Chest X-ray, PA view. Patient: 16 years old, sex F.
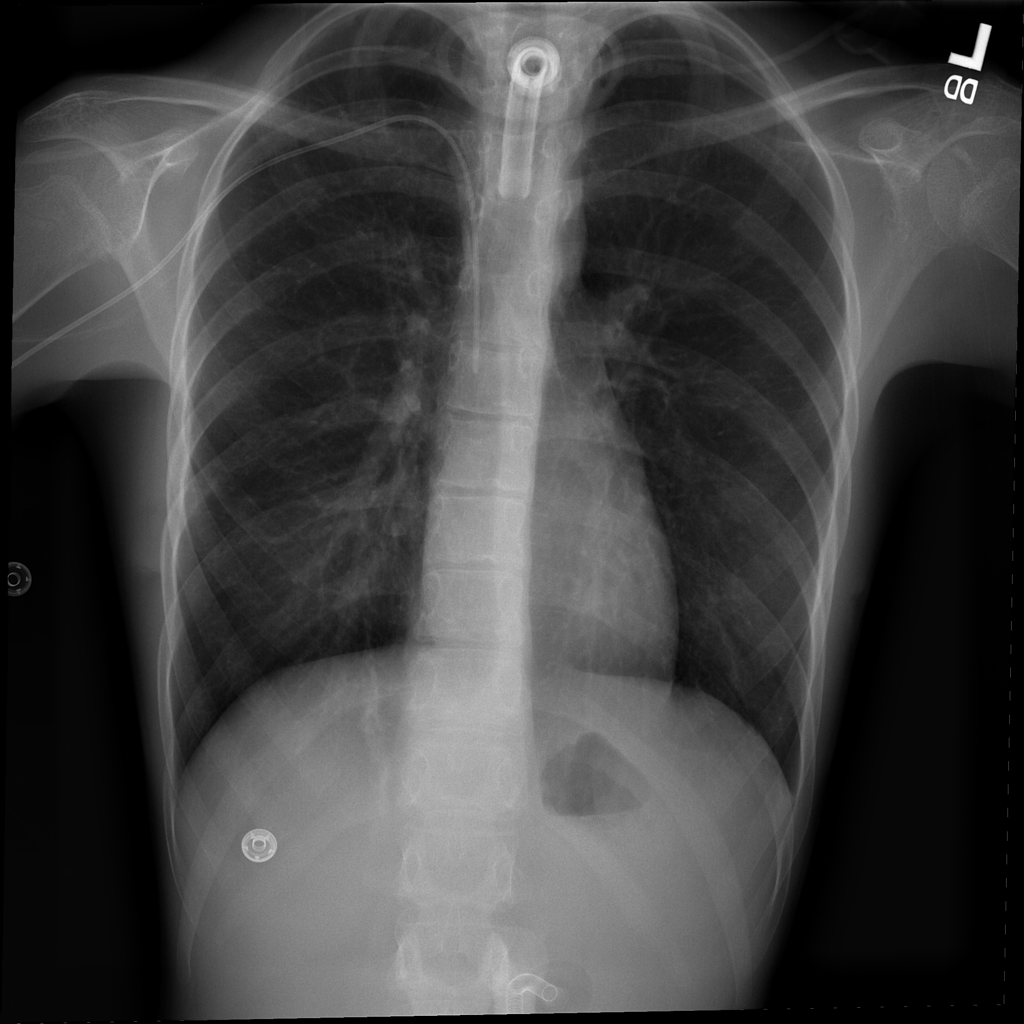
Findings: No Finding